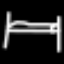
Label: bed